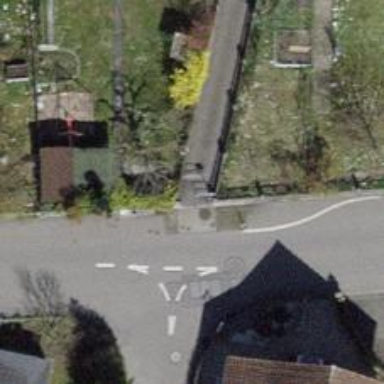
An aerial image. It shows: Cycle barrier.